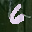
Label: 6